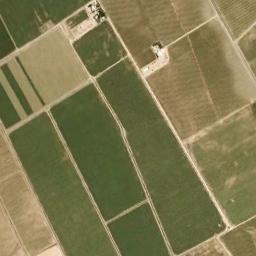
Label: rectangular_farmland